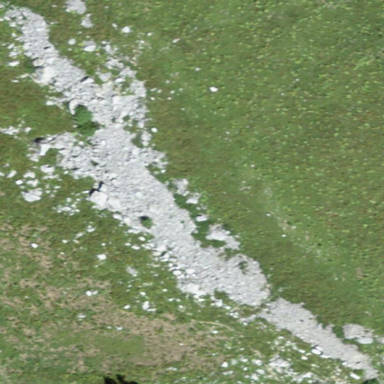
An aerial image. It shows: Natural scree.